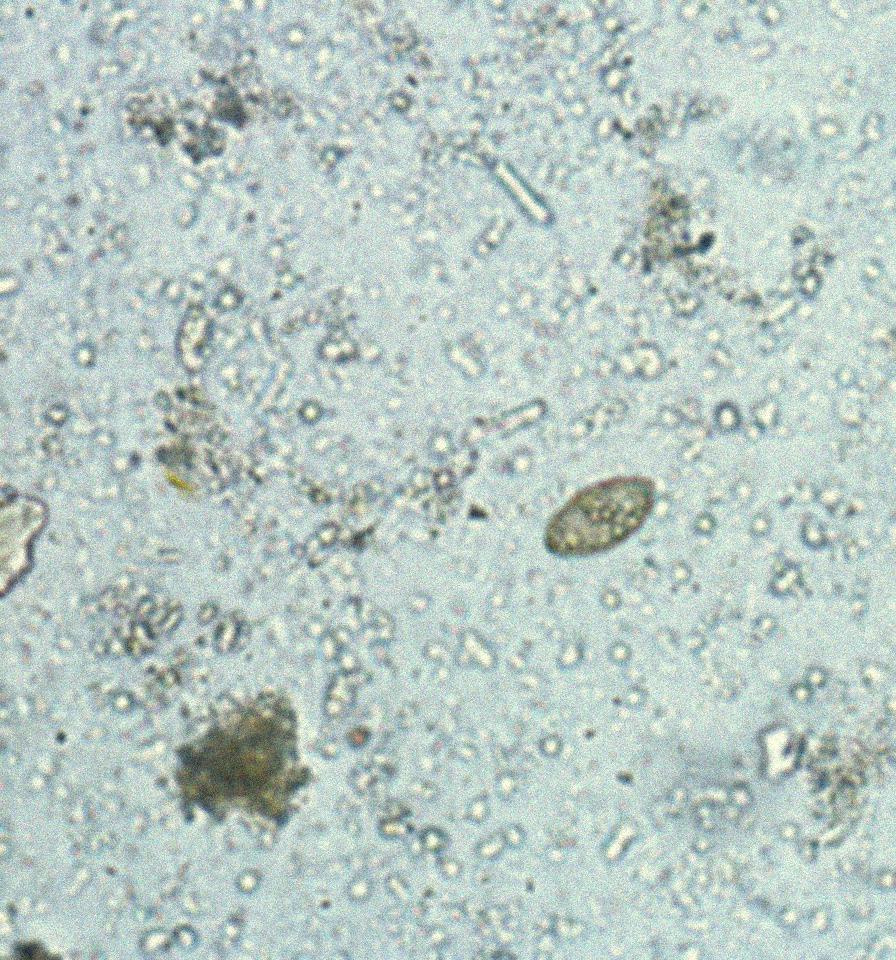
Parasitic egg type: Opisthorchis viverrine